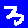
Digit: 3